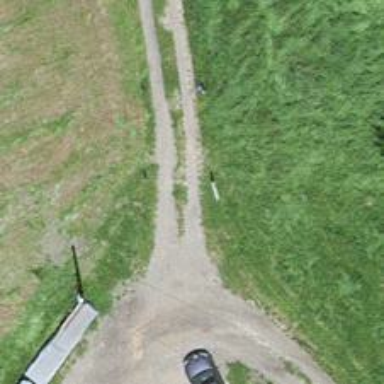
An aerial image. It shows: Track road with grade3 tracktype.